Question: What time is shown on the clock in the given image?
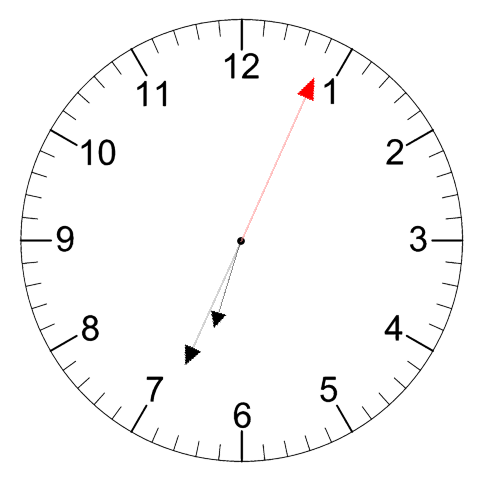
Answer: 06:34:04